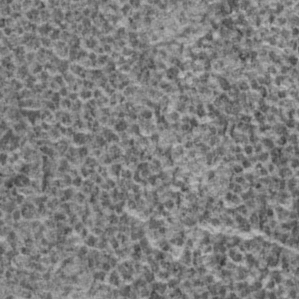
Label: frost